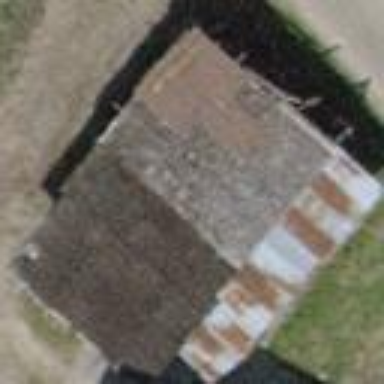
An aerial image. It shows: View of roof of building.